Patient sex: F
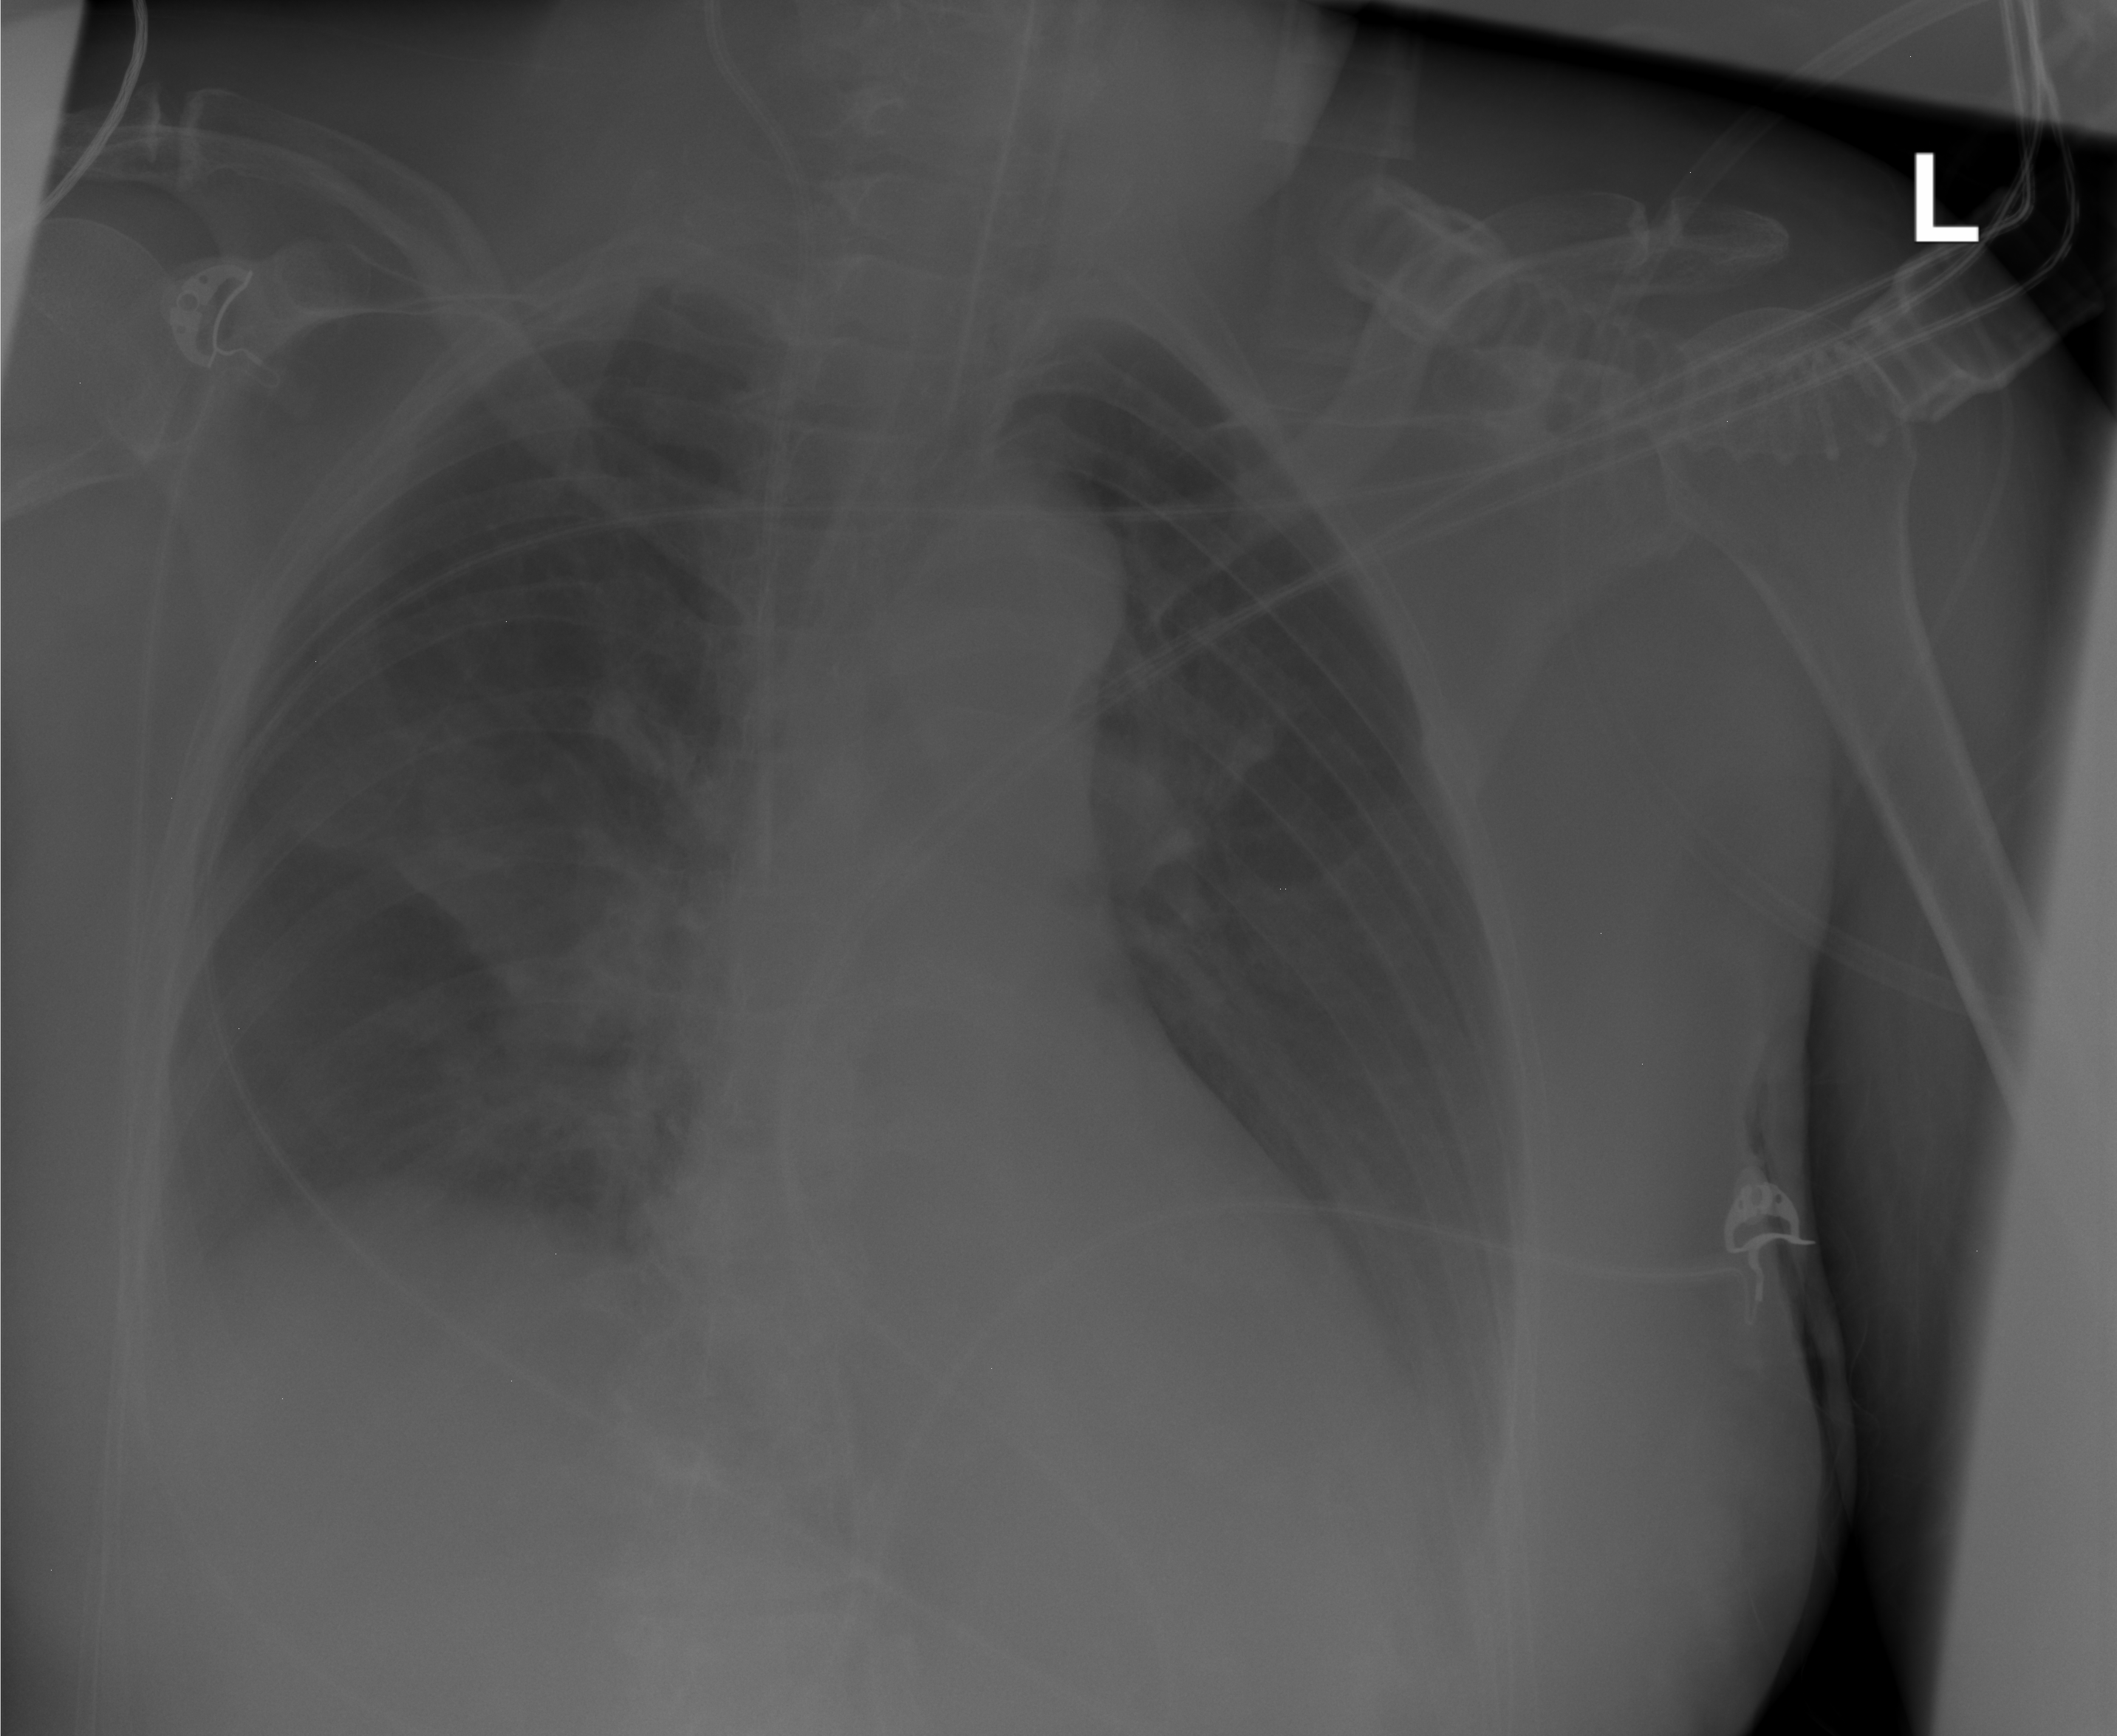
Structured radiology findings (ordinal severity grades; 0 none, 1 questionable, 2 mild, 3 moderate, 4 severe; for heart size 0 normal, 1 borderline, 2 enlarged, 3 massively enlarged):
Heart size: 0
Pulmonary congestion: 0
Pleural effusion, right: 1
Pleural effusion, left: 2
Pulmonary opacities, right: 0
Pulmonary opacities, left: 0
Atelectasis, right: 2
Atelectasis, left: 1